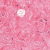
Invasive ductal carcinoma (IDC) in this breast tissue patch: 0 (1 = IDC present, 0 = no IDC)